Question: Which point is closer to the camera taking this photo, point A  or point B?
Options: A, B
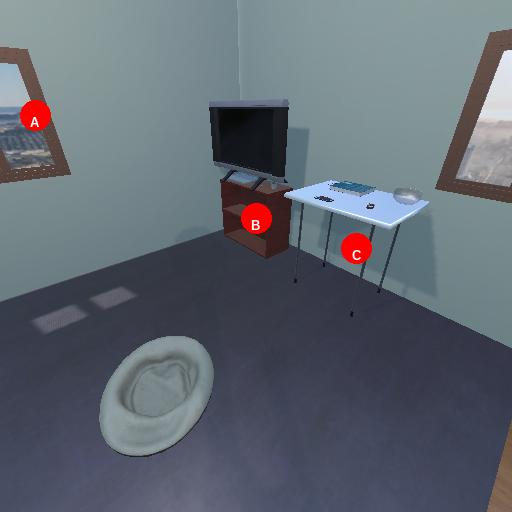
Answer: A